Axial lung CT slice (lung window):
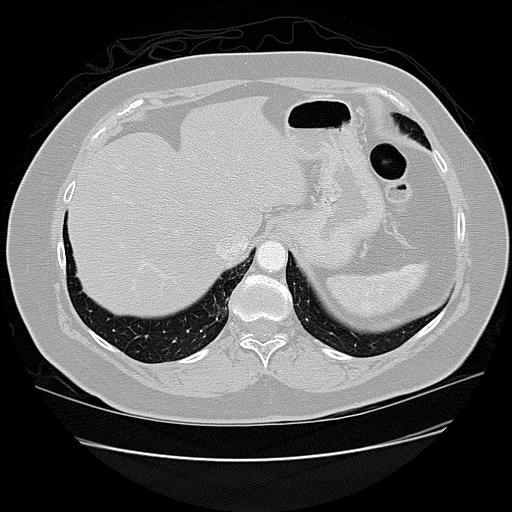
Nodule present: no